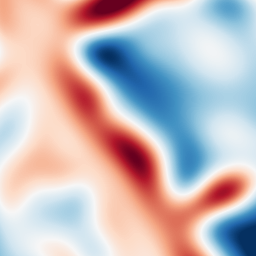
Category: multiscale
Decomposition family: log
Decomposition parameters: sigma: 20
Upsampling method: bilinear
Upsampling parameters: scale: 2
Upsampling scale: 2